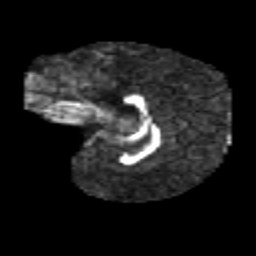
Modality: FA
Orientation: sagittal
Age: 6
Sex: female
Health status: healthy